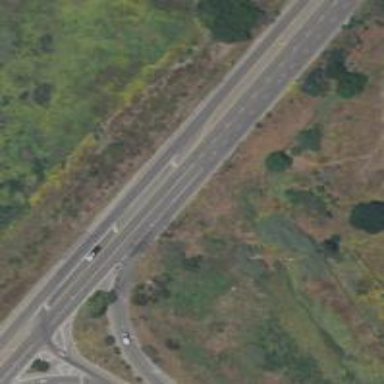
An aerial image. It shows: Primary highway.